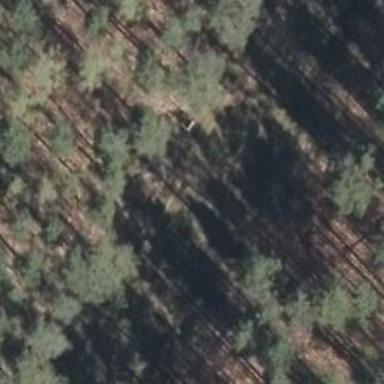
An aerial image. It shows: Hunting stand.